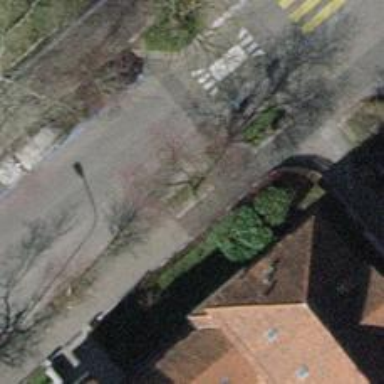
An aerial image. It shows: Tree-lined avenue.